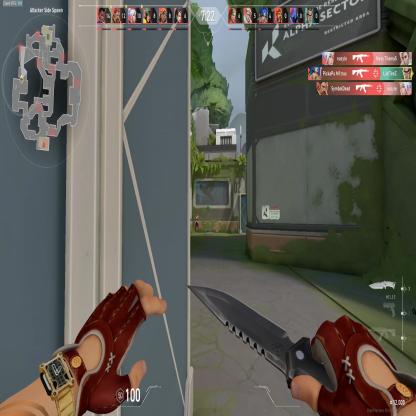
Label: enemy